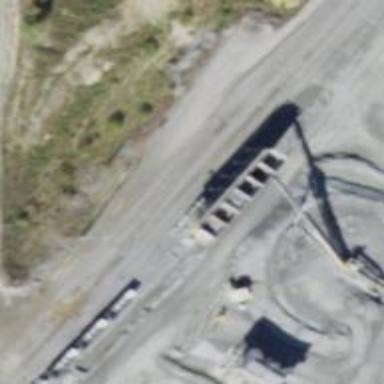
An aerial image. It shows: Loading tower along the railway.